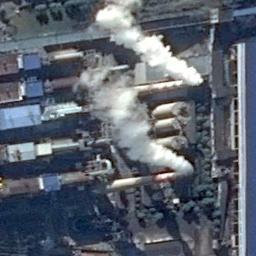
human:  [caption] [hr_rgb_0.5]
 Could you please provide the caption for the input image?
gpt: There is a thermal power station in the open space by the woods .

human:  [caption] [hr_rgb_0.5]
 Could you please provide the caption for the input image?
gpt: The thermal power station is next to some buildings and trees .

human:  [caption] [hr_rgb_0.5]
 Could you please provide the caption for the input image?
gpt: In the thermal power plant there are plant and machinery, pipelines, and two smoking chimneys .

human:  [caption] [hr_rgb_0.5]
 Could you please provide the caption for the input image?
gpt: Many buildings of different shapes and sizes are beside the thermal power station .

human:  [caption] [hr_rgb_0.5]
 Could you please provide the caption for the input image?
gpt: There are some buildings and green trees on the thermal power station .